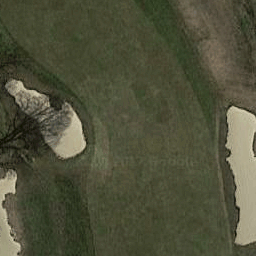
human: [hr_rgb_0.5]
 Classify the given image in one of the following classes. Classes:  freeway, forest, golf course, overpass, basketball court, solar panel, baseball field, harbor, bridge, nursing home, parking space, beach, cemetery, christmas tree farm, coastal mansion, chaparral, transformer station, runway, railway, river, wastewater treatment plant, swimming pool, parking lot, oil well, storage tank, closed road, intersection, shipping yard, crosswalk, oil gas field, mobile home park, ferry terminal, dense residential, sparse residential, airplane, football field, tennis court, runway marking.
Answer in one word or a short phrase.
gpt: golf course